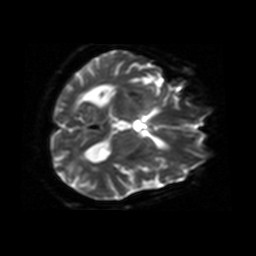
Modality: ADC
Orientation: axial
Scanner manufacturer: siemens
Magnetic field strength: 1.5 T
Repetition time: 8.1 s
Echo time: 0.119 s